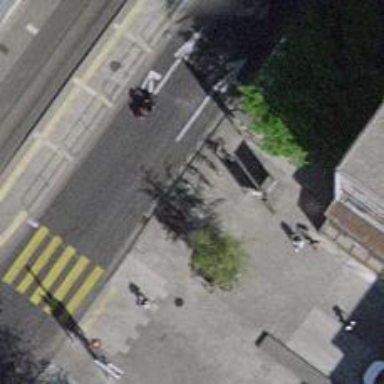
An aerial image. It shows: Bicycle parking area with stands.